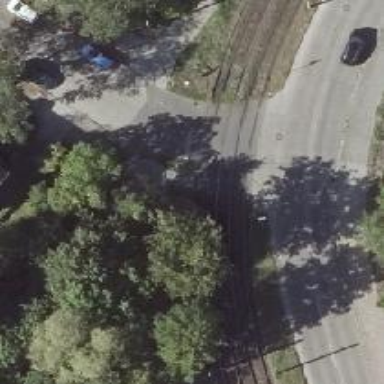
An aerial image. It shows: Uncontrolled tram level crossing.